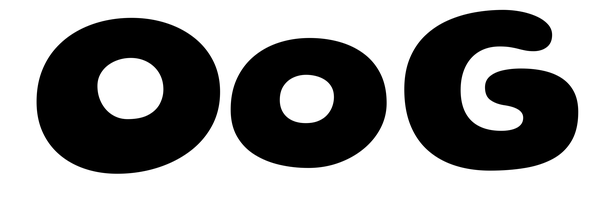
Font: Gluten_Bold